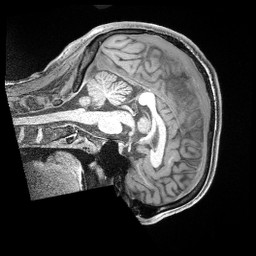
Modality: T1w
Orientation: sagittal
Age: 32
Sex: male
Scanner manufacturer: siemens
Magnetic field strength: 3 T
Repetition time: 2 s
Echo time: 0.00211 s